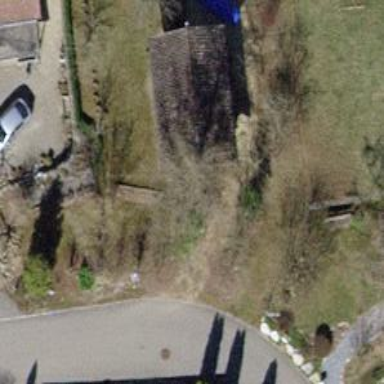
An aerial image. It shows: Shed.